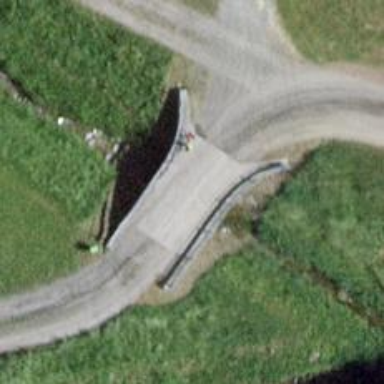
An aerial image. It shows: Track road on bridge.